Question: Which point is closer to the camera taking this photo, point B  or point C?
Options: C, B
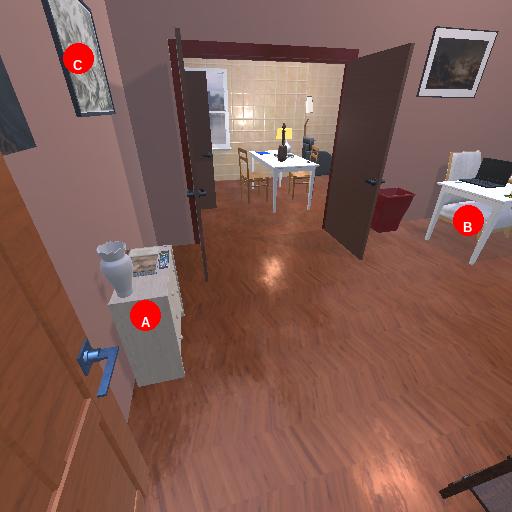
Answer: C